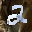
Label: 2